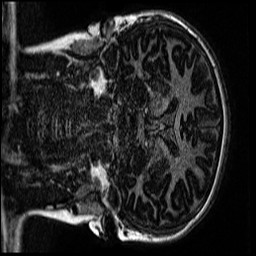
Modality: MP2RAGE
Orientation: coronal
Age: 12
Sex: female
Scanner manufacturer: siemens
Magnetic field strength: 3 T
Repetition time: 4 s
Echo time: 0.00299 s